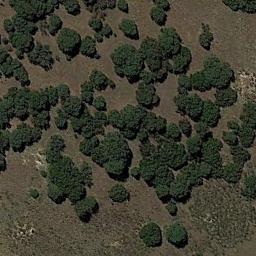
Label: chaparral